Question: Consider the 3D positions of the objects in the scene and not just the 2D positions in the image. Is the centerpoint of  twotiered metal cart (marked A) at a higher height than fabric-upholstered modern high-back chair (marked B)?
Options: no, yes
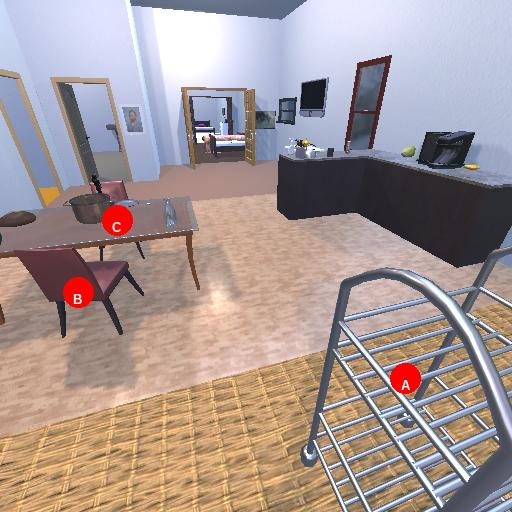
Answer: no